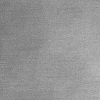
Atmospheric dust classification: dusty